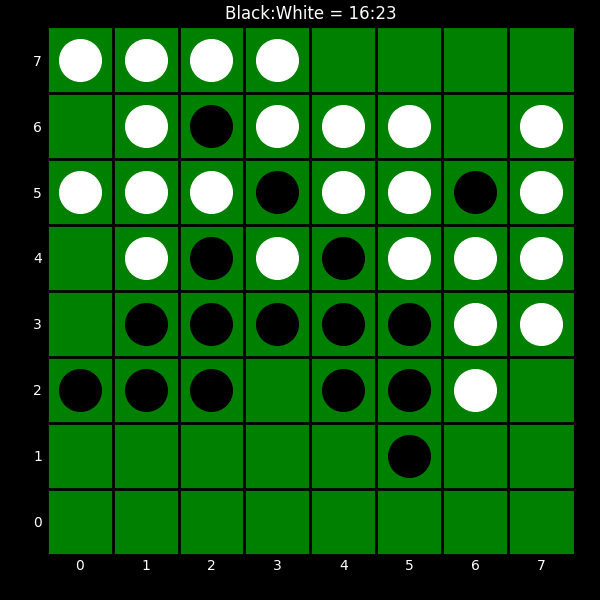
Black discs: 16
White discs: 23